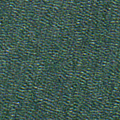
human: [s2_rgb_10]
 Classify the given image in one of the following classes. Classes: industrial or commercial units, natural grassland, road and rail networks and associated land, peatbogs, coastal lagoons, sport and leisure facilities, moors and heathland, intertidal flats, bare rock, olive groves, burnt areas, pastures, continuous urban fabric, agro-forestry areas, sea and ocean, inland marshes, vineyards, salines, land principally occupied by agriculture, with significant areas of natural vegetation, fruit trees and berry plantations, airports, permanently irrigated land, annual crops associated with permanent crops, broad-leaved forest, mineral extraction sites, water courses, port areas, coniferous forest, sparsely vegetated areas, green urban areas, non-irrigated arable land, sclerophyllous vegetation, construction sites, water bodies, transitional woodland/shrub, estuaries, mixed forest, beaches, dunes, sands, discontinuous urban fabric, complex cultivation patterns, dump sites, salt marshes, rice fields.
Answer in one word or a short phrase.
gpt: sea and ocean